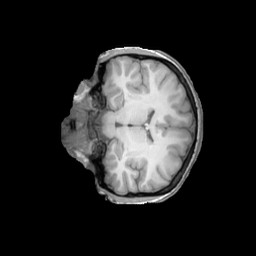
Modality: T1w
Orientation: coronal
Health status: ill
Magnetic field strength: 3 T